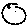
Label: moon